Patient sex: M
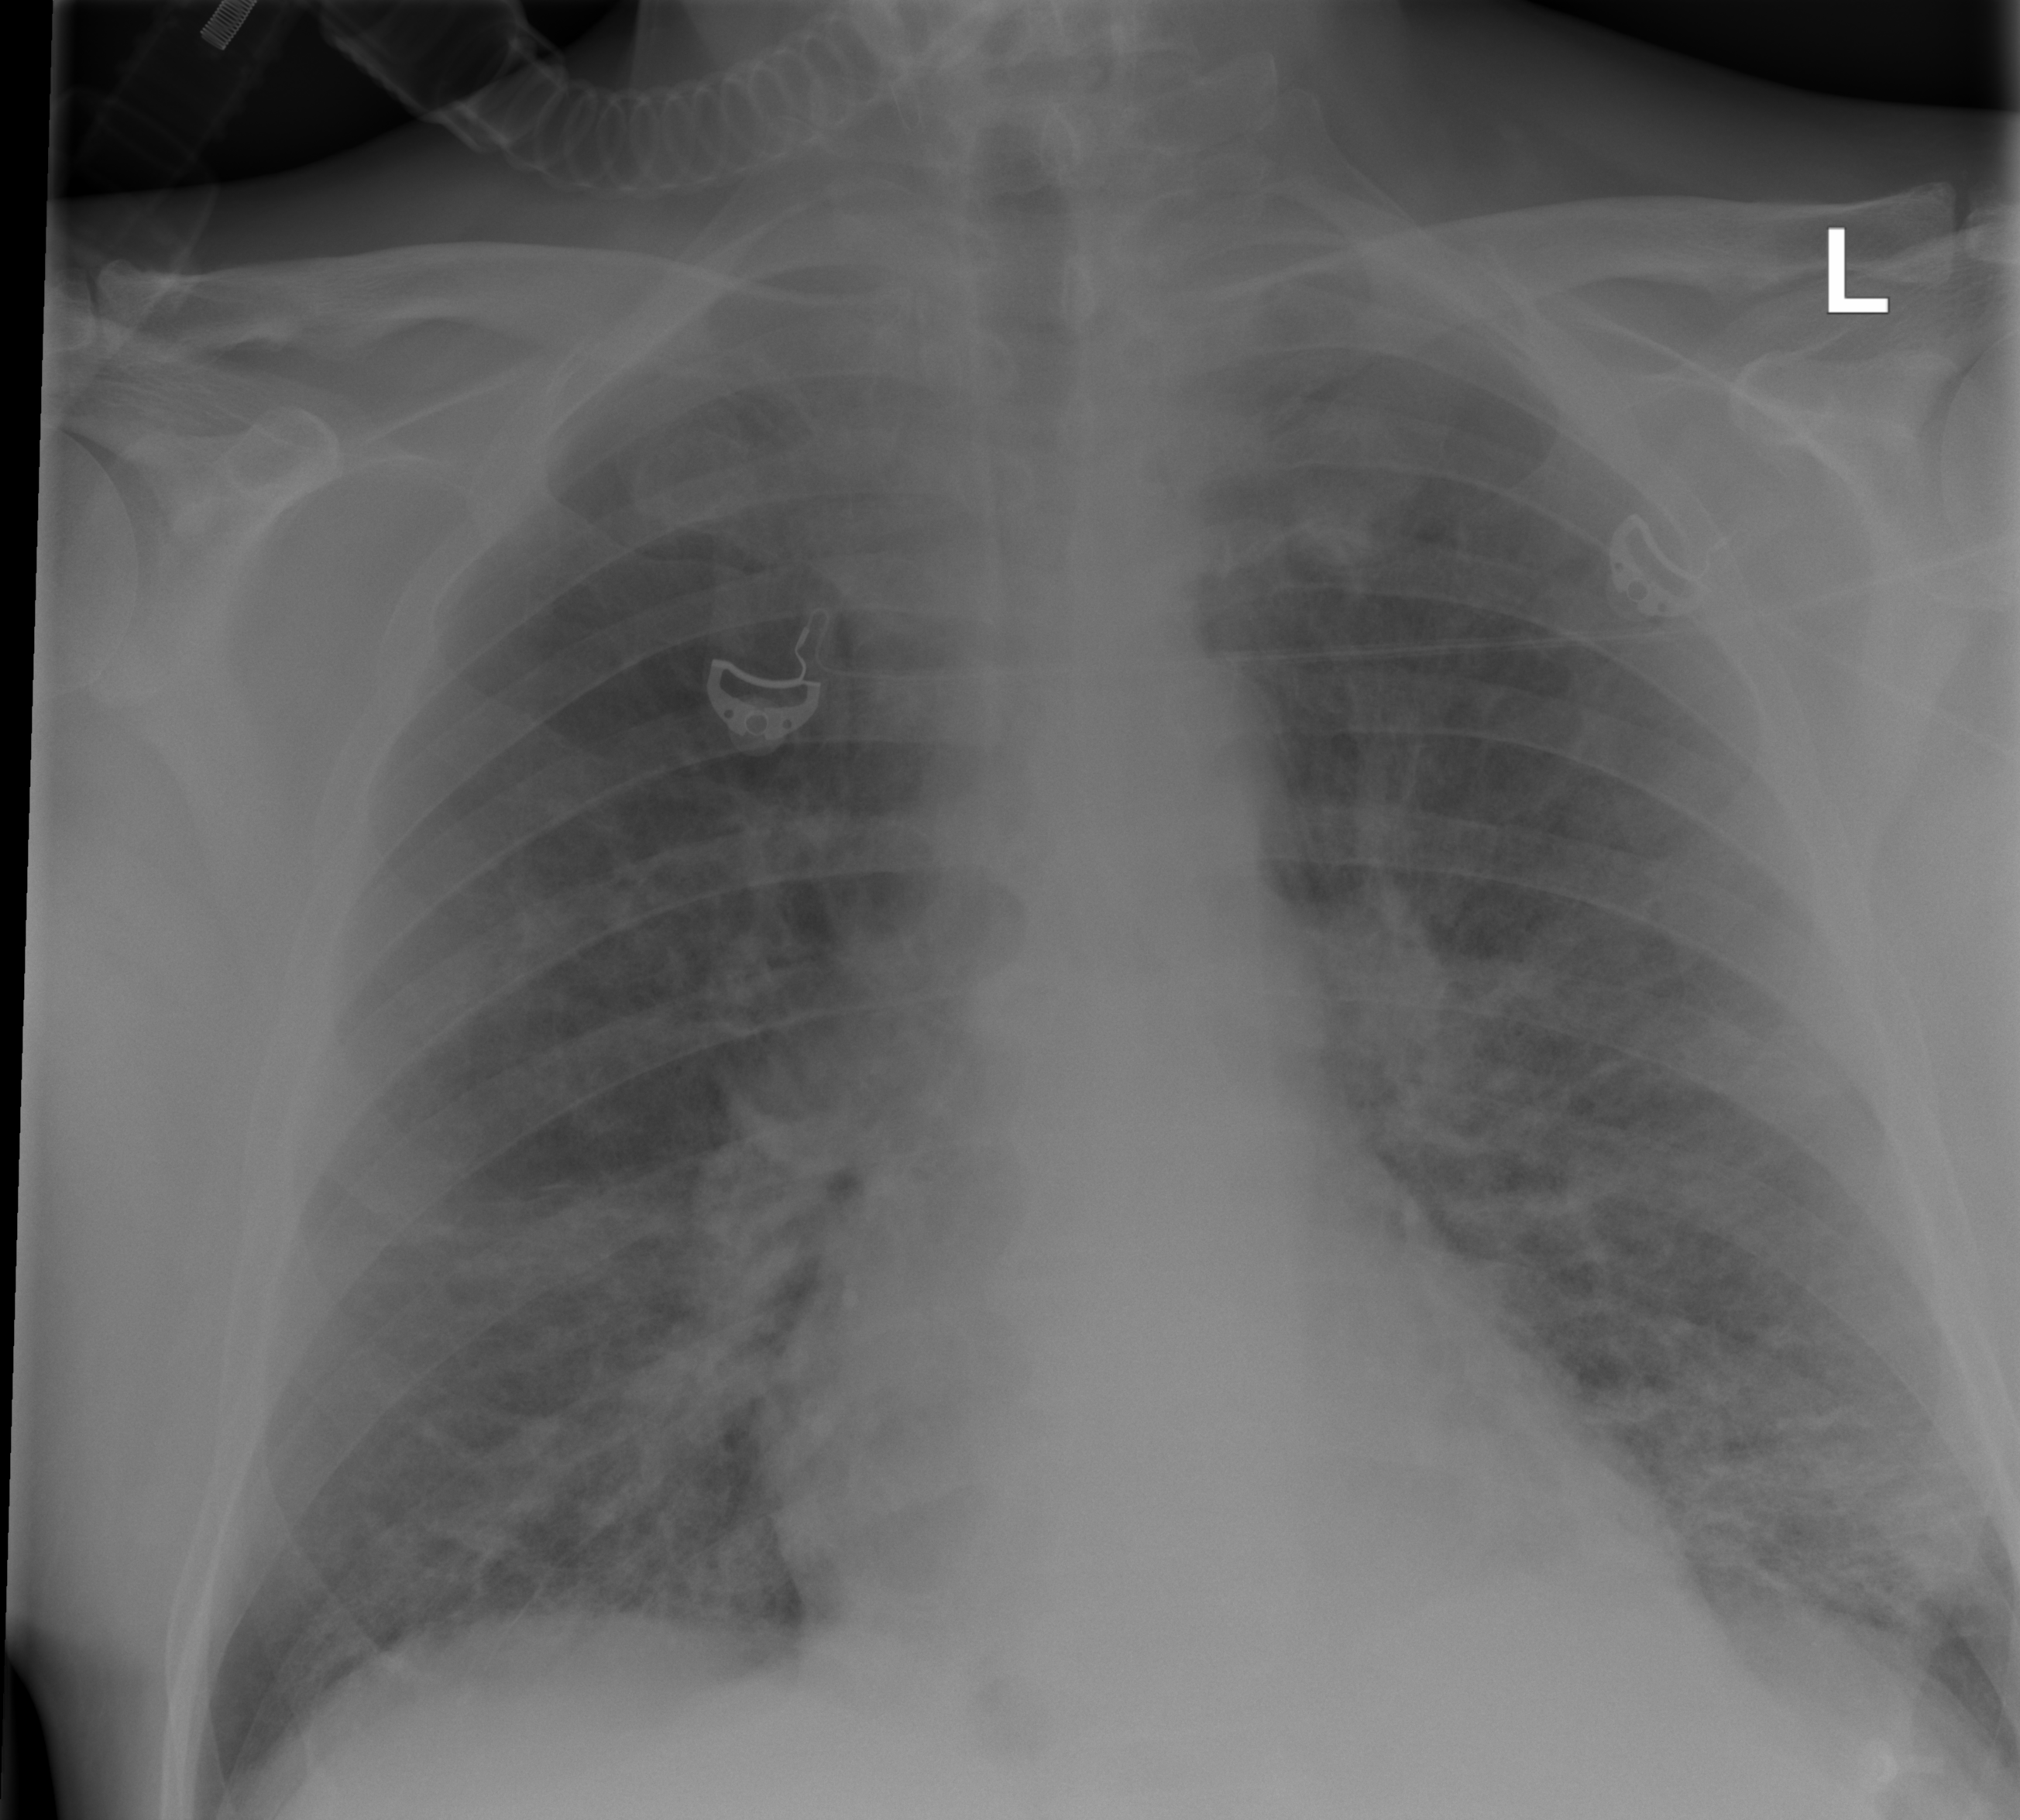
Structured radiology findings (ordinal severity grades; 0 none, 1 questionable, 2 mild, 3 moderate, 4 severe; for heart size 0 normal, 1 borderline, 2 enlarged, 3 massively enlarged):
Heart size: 0
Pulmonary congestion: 0
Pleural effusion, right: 0
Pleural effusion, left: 0
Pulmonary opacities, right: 2
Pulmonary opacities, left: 2
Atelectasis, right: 0
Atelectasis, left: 0